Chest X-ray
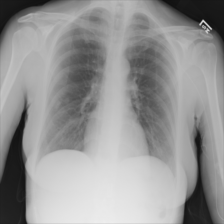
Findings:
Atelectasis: negative
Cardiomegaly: negative
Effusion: negative
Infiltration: negative
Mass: negative
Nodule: negative
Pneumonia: negative
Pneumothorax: negative
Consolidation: negative
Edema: negative
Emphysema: negative
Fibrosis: negative
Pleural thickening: negative
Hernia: negative